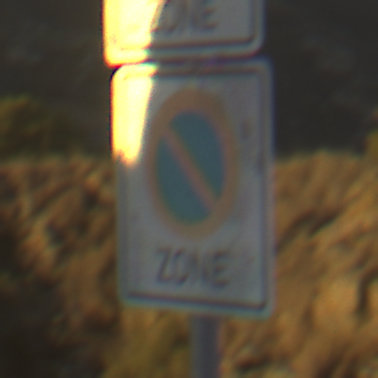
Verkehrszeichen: BeginnEingeschraenktesHalteverbotZone
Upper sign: BeginnZone30
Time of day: SunriseSunset
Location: Outdoor (Nature)
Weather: Clear
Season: NotSpecified
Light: Natural